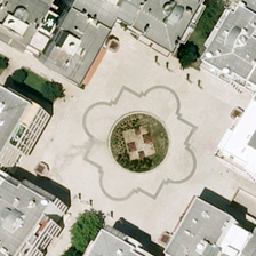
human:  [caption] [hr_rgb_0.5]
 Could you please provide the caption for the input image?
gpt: There are many white buildings in the photo.

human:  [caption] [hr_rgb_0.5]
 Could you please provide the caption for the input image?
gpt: There are many white buildings in the photo.

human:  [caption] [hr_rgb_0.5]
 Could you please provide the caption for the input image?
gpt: there's a big square and a flower bed in the middle .

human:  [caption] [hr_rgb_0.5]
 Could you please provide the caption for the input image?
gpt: There are many white buildings in the photo.

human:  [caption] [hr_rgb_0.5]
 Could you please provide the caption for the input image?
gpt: There are many white buildings in the photo.